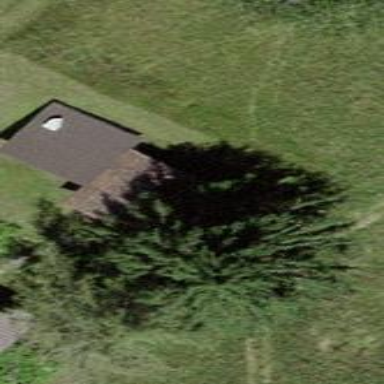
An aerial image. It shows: Shed.